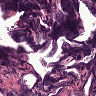
Metastatic tissue present: no